Question: i have a scenario like the below ...where based on value of num_seats i have to split the rows in target into that amount of data along with another field(seat_num) which will be having counter which will increment by 1.Please suggest..

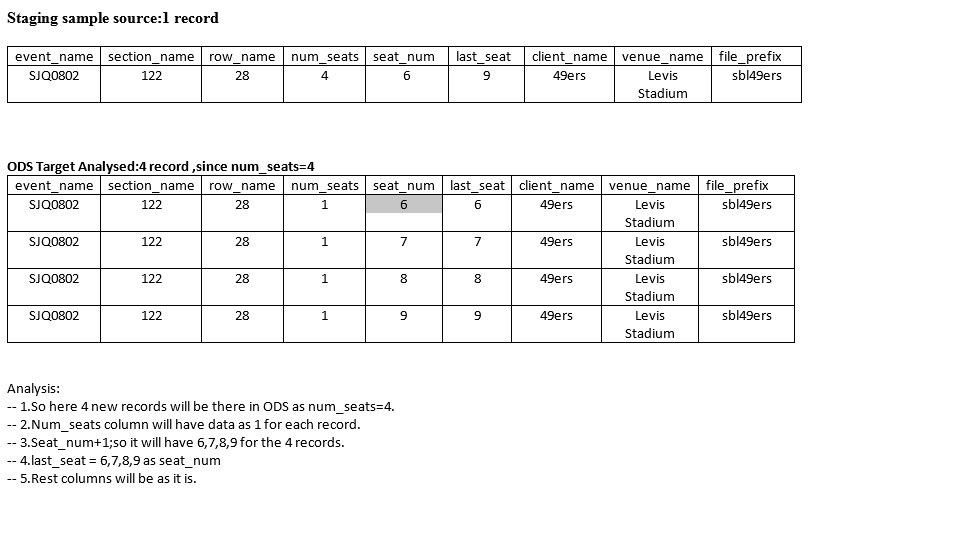
Answer: You can clone the rows based on a field value (in this case, num_seats), remove the original (non-cloned) row, then calculate the seat number and replace the original fields (num_seats, seat_num, last_seat, etc.) with the new values:

Here's a Gist of the above transformation: <URL>